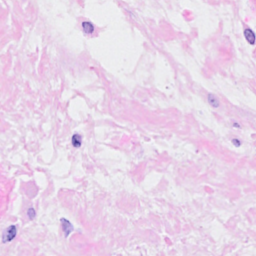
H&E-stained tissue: Breast